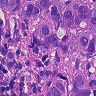
Metastatic tissue present: yes